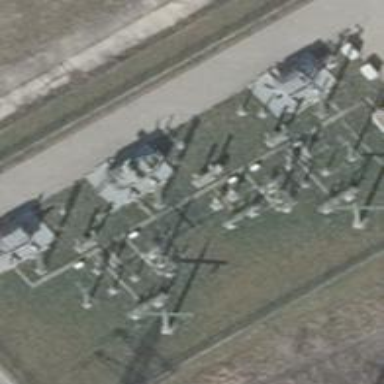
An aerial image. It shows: Power line carrying busbar.